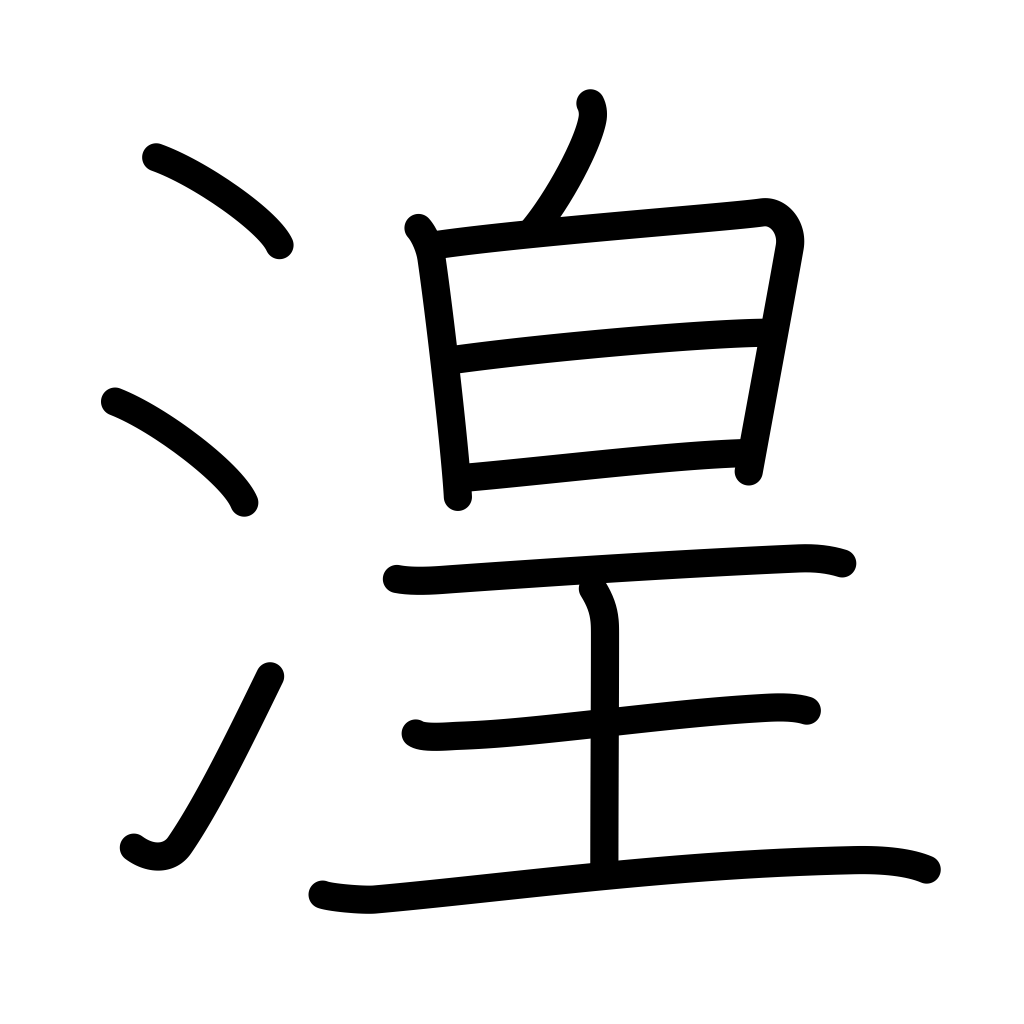
Meaning: moat, wetland, name of Chinese river